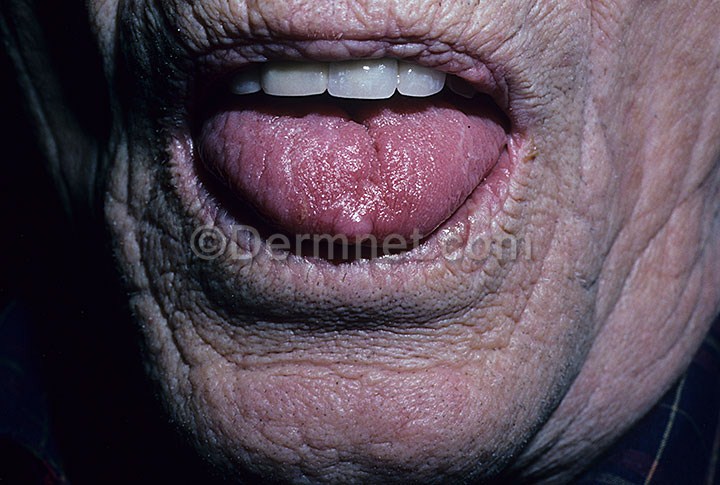
Disease: Seborrheic Keratoses and other Benign Tumors